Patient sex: F
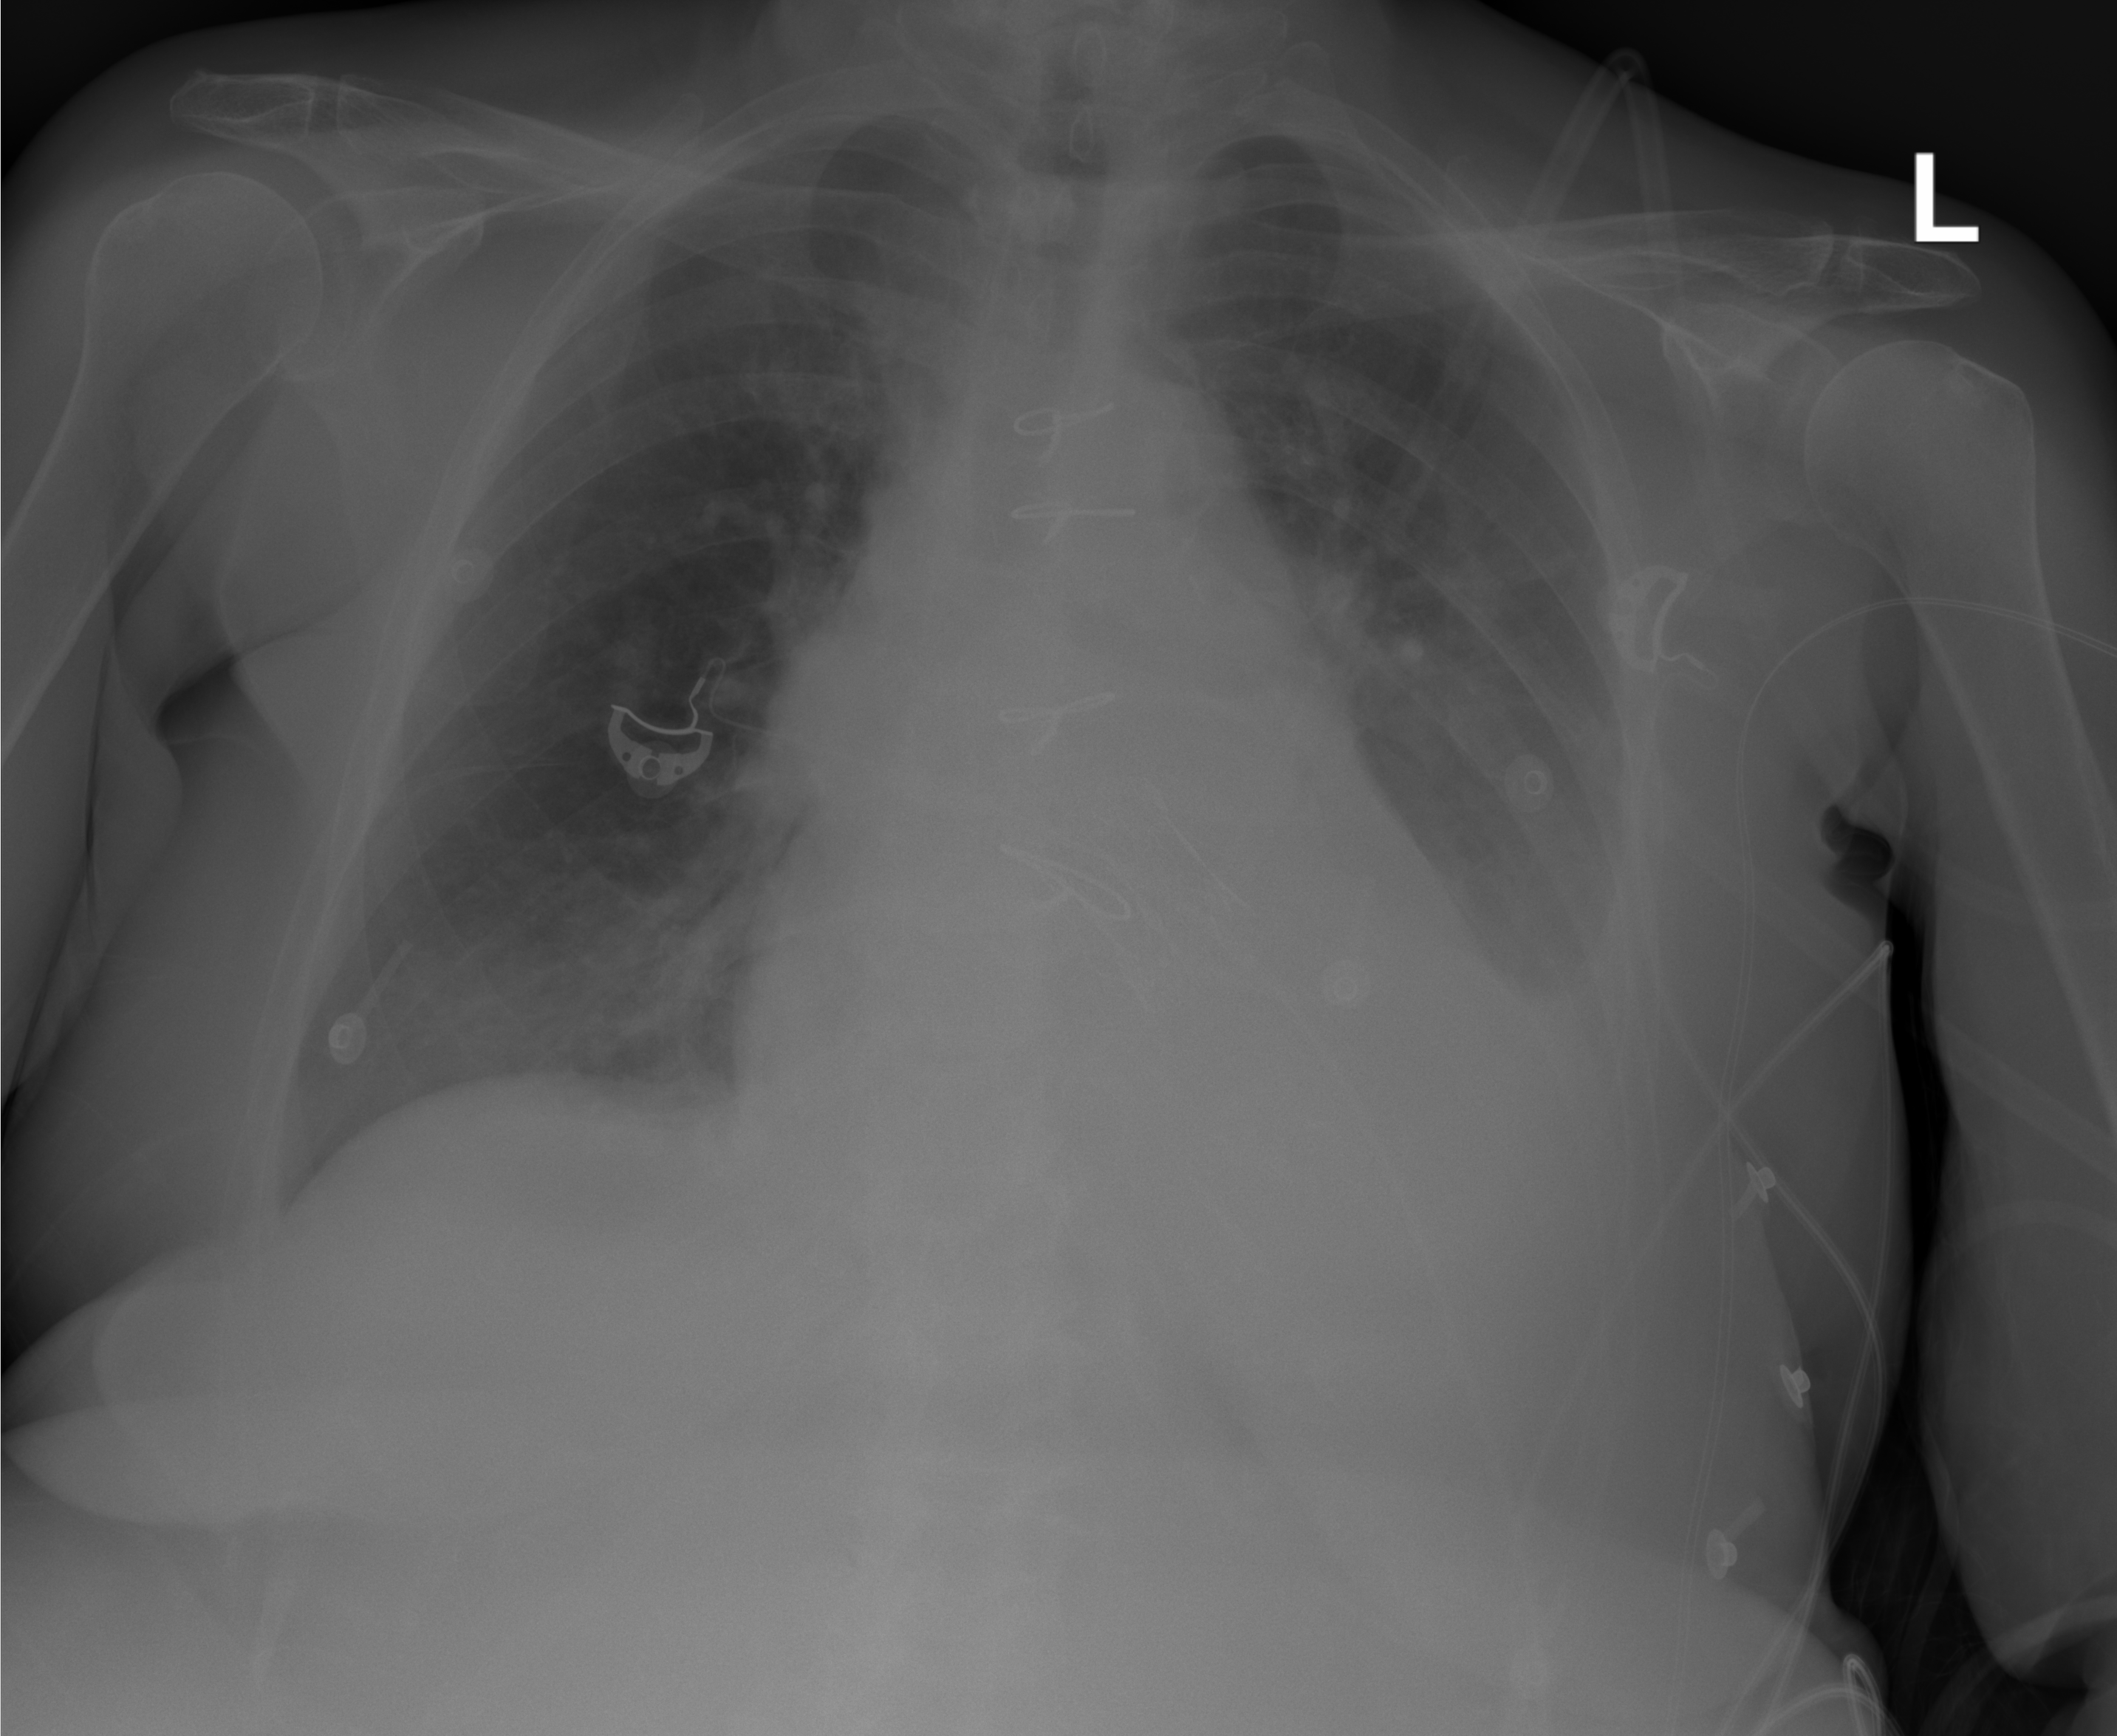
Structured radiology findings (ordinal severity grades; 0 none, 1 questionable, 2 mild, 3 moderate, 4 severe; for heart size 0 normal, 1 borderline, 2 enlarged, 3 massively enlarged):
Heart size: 2
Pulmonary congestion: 1
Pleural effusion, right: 0
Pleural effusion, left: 2
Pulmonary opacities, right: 0
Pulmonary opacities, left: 0
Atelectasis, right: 0
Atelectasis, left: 2